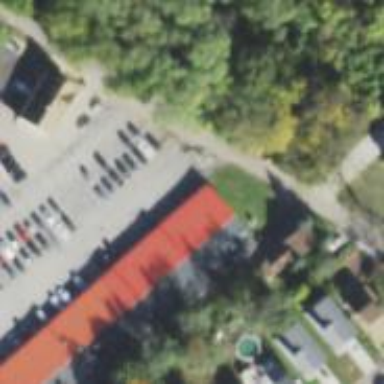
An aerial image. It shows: Veterinary facility.